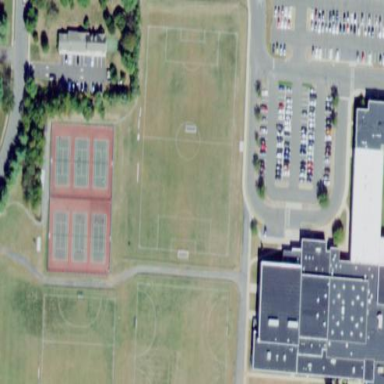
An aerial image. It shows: Grass pitch used for soccer.